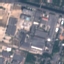
Land use / land cover: Industrial